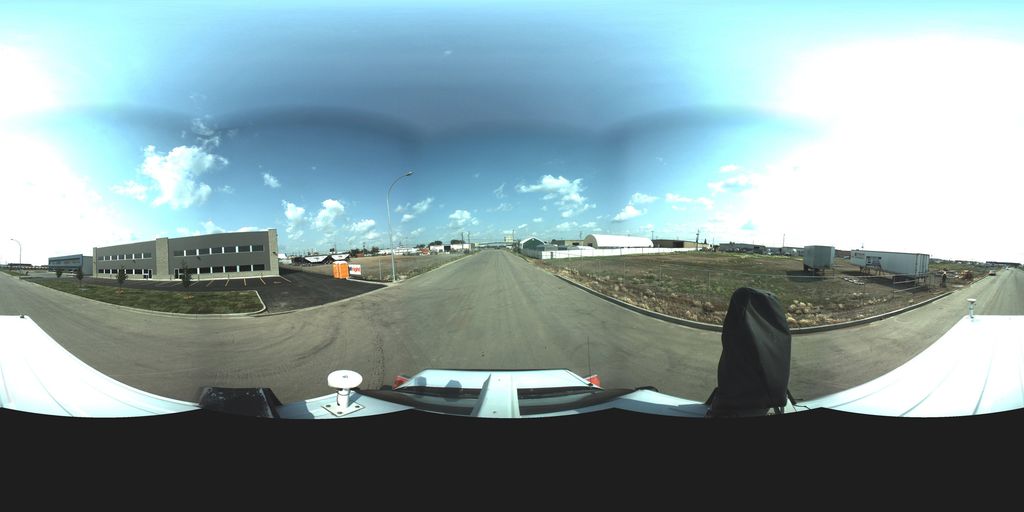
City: saskatoon